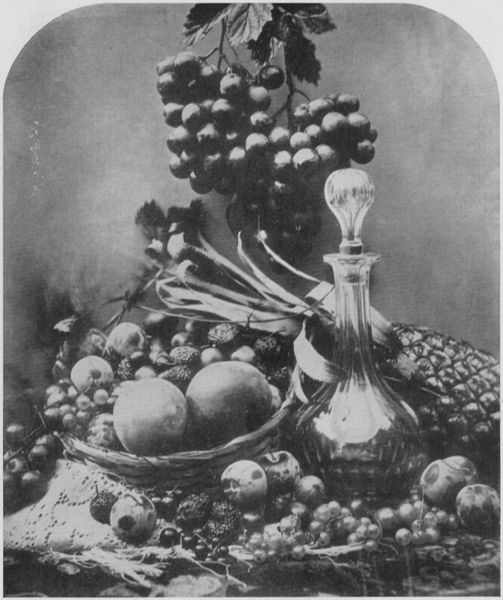
Titel: Stillleben - Früchte
Künstler: Roger Fenton
Standort: Bath
Institution: The Royal Photographic Society
Schlagwörter: blätter, dunkel, schatten, weiß, getränk, glas, grau, hell, hintergrund, licht, orange, schwarz, tisch, zeichnung, obst, tuch, alkohol, flasche, schale, spitze, tischtuch, zweige, stoff, decke, blatt, rund, früchte, kanne, krug, stilleben, stillleben, trauben, vase, apfel, äpfel, ruhe, herbst, essen, wein, glanz, korb, stopfen, exotisch, foto, fotografie, photographie, kirschen, stileben, vanitas, arrangement, deckel, weidenkorb, beeren, schwarz weiss, kreise, bast, photo, karaffe, flakon, weintrauben, üppig, glaskaraffe, kristall, pfirsich, reif, weinlaub, pfirsiche, pflaume, traube, weinblätter, carpe diem, johannisbeere, kelche, obstkorb, verfault, fruchtkorb, ananas, faul, pflaumen, flacon, trist, glasflasche, stöpsel, fotograafie, spitzendecke, photograhie, häkeldecke, glasflacon, marille, marillen, rttraube, spitzendeckchen, verdorben, kunstfotografie, karafffe, anannas, korb+karaffe